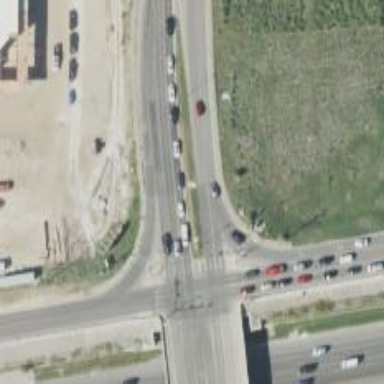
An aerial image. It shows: Secondary link road.